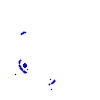
Particle: pion